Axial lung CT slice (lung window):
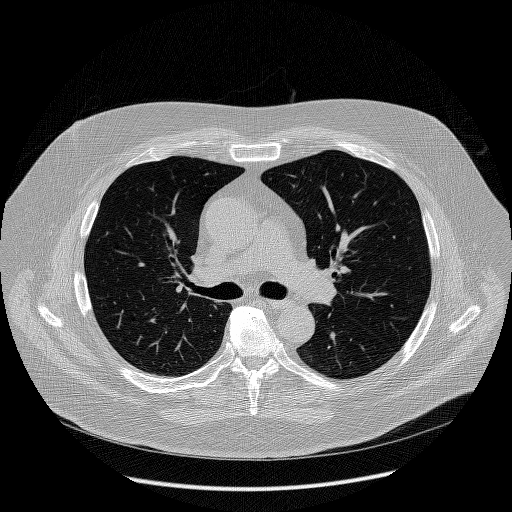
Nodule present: no